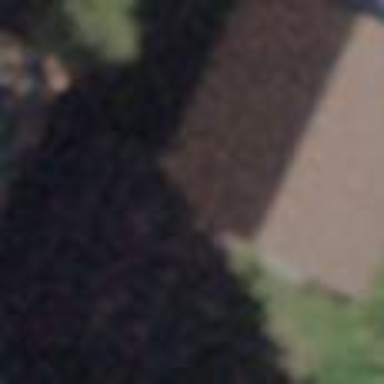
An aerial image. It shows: Barn.